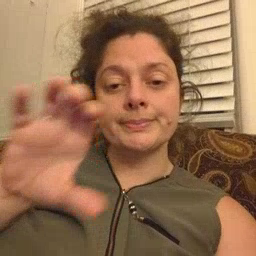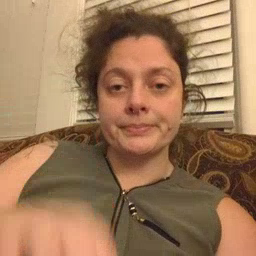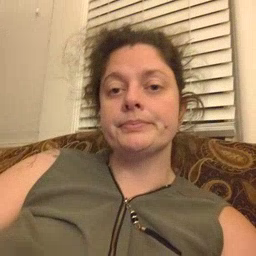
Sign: chocolate